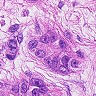
Metastatic tissue present: yes